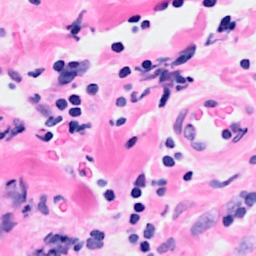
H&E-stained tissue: Breast